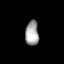
Tissue: lung
Cell type: Endothelial cells
Senescence score: 0.6634
Nuclear area (px): 322
Mean DAPI intensity: 164.826